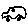
Label: car